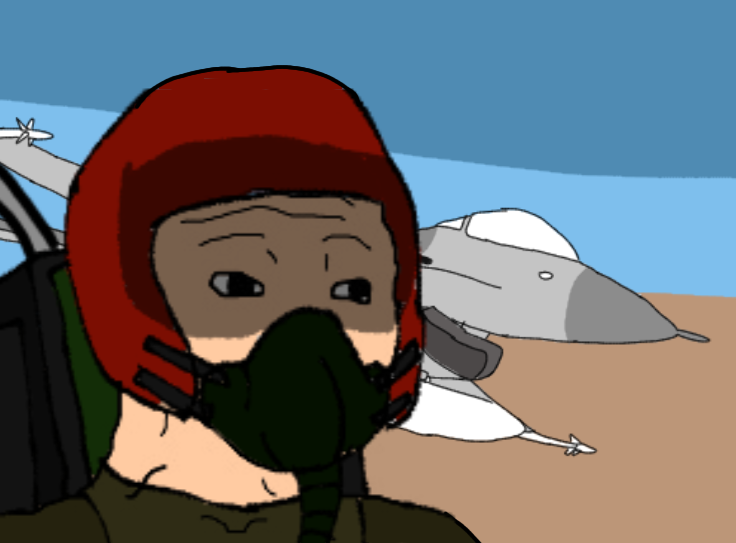
Label: 5_Wojak_with_Background